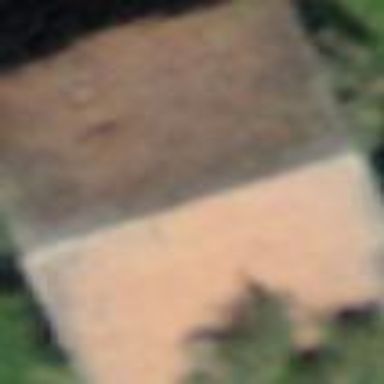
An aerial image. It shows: Rural barn.